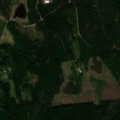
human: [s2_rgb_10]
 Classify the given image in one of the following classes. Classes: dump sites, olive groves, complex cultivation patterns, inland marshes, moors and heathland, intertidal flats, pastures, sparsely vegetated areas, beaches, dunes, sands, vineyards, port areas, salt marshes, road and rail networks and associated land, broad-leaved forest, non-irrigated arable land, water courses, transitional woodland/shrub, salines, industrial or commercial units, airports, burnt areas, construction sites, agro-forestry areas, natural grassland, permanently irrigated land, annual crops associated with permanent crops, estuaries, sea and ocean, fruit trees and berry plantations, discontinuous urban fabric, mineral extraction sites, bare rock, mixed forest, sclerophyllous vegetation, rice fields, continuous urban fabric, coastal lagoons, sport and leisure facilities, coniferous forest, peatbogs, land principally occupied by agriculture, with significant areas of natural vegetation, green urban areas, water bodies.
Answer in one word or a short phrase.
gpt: coniferous forest, mixed forest, transitional woodland/shrub